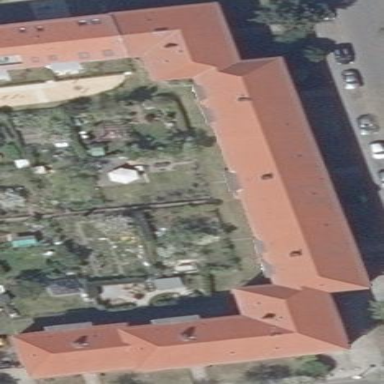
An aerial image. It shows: Residential building.